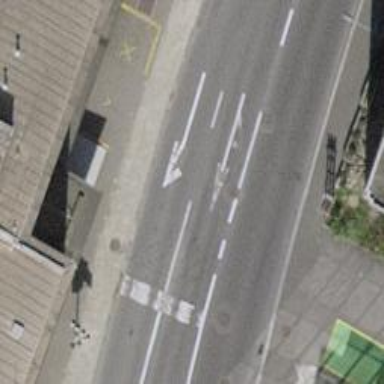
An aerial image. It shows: Tertiary road with asphalt surface. There are separate sidewalks on both sides.